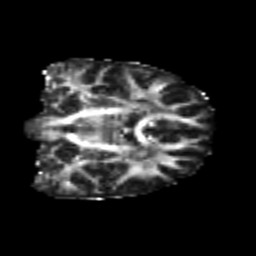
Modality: FA
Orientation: coronal
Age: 20
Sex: female
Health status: healthy
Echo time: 0.074 s